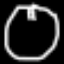
Label: clock